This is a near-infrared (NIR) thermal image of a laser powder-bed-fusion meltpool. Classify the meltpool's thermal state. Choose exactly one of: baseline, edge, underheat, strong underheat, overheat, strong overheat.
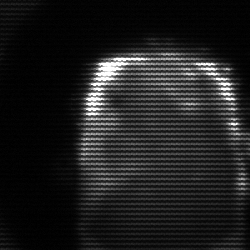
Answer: baseline